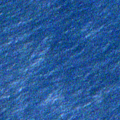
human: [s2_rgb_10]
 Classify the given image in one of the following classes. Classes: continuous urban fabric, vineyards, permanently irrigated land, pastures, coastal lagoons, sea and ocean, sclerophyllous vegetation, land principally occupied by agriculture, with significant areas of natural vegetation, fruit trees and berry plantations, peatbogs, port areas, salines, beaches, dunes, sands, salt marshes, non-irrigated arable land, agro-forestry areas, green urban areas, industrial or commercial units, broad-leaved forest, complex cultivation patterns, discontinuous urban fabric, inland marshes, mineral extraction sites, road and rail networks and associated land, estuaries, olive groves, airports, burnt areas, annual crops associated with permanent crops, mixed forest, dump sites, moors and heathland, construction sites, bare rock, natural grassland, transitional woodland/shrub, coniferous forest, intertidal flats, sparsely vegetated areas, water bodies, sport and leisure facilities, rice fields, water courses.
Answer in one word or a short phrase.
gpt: sea and ocean